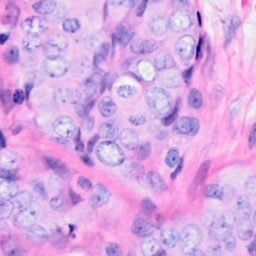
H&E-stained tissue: Breast